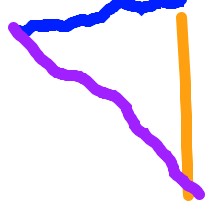
Shape: triangle